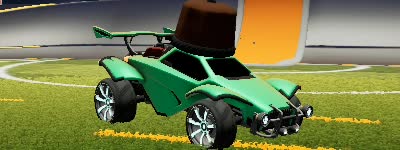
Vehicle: octane